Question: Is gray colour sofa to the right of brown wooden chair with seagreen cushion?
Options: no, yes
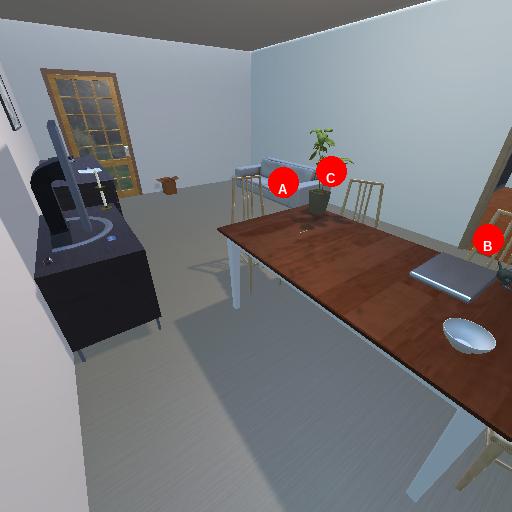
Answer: no